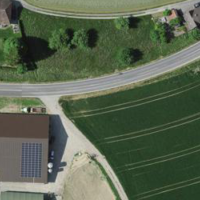
EUNIS habitat code: 52
Species observed at this site:
Accipiter nisus